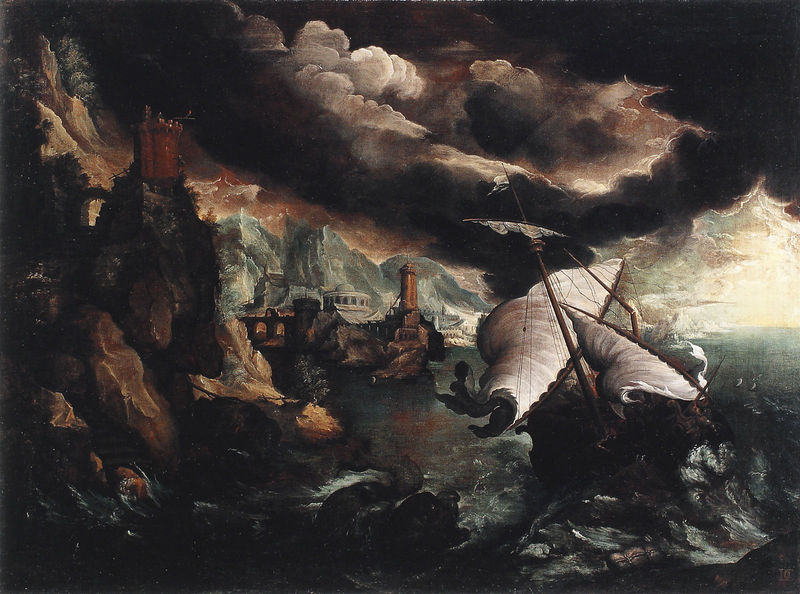
Titel: Seesturm mit der Opferung des Jonas
Künstler: Paul Bril
Institution: Lille, Musée des Beaux-Arts
Schlagwörter: dunkel, felsen, gemälde, gewitter, himmel, meer, wasser, wolken, landschaft, see, stadt, licht, stein, bild, natur, sonne, rund, turm, gischt, küste, schiff, segel, segelboot, wellen, düster, segelschiff, berge, klippen, dorf, hafen, aufgewühlt, havarie, katastrophe, schiffbruch, seenot, seestück, sturm, unglück, unwetter, stimmung, klippe, ozean, burg, leuchtturm, gewitterwolken, seefahrt, wal, drama, ungeheuer, bruegel, rotunde, gardasee, schiffsbruch, mastbruch, walfisch, wilfken, torunde, sturmn, schirff